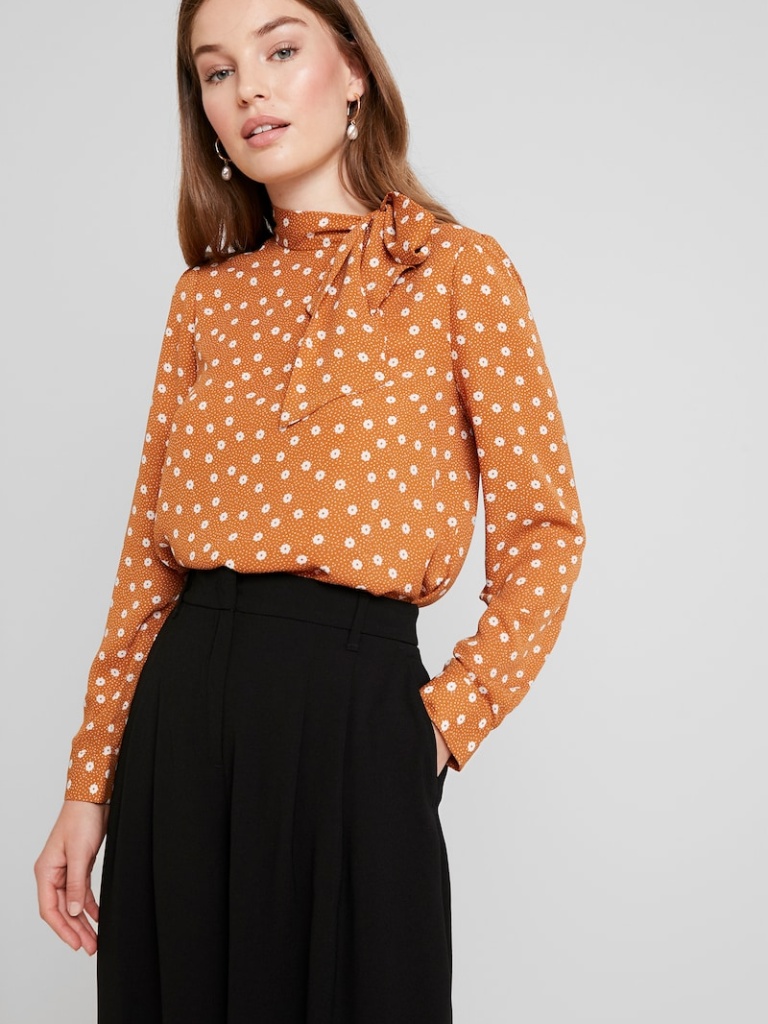
cotton relaxed a long-sleeved with the sleeves down hip length Fully Tucked in high blouse